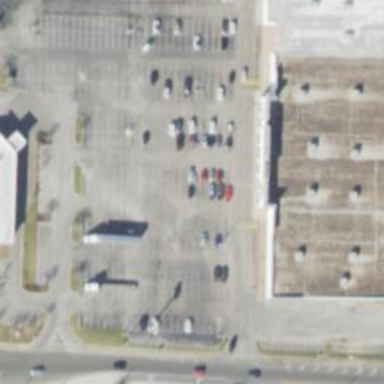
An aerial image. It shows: Parking space.